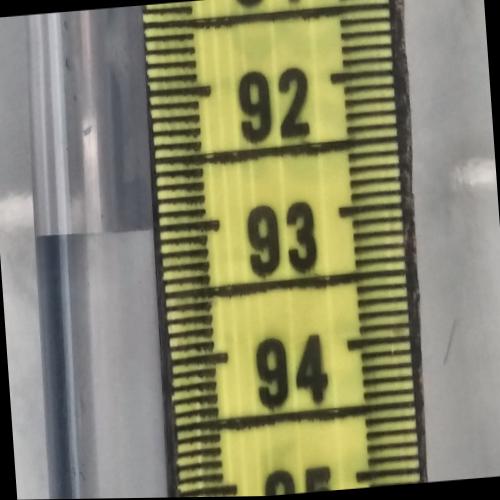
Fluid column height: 93.0 cm